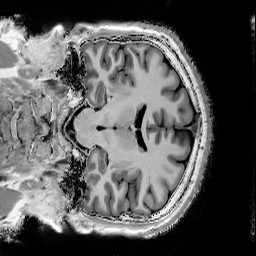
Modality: T1w
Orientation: coronal
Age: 44
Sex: male
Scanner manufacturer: siemens
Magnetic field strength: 3 T
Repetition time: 5 s
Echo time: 0.00298 s